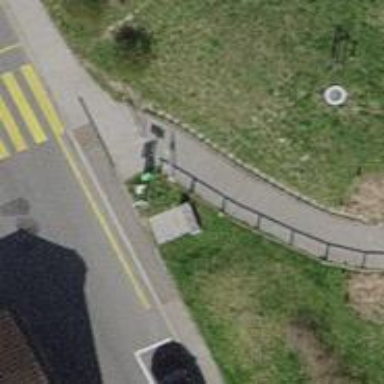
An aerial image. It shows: Double cycle barrier.